Aerial crown-view tile of a tropical tree (Barro Colorado Island, Panama), acquired 20250616:
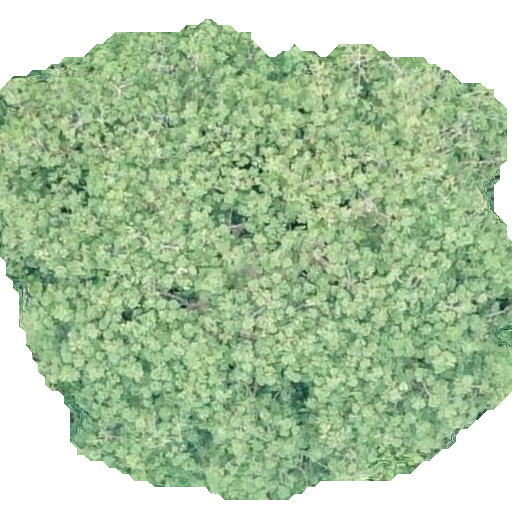
Species: Sterculia apetala
GBIF accepted scientific name: Sterculia apetala
Crown area: 297.483 m²